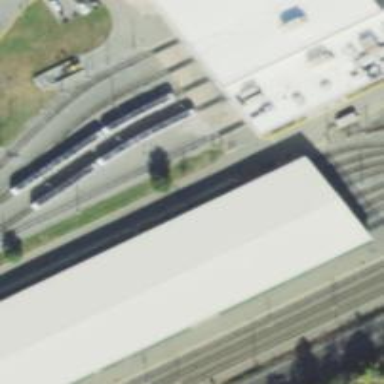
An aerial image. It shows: Railway service station.